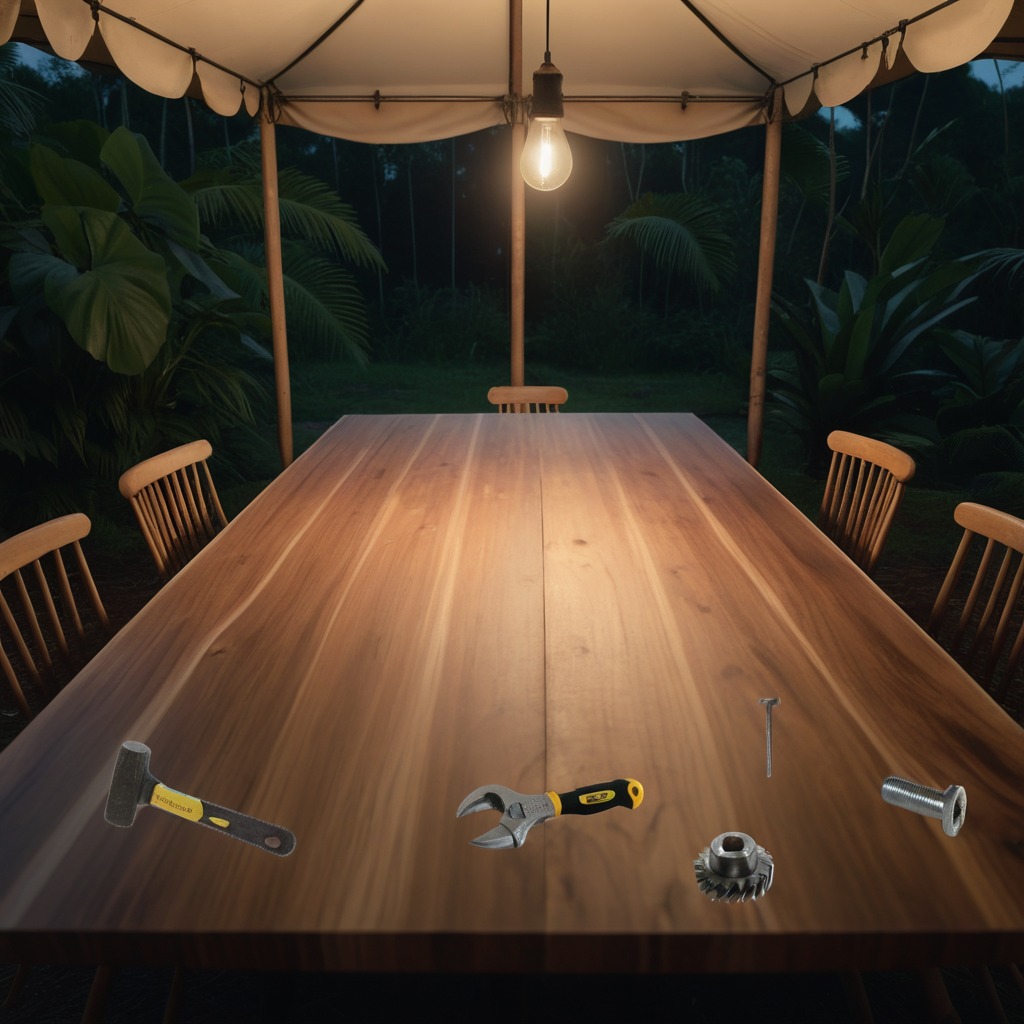
A steel gear with teeth, a hammer, an iron nail, a metal machine screw, and a wrench are lying on a wooden table inside a jungle field workshop tent at night.